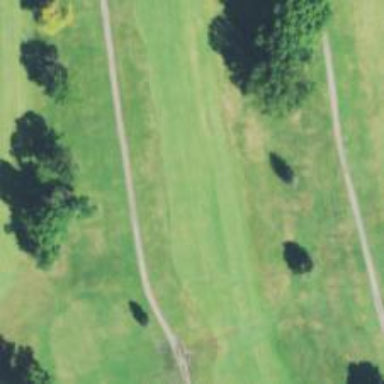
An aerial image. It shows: View of golf hole.